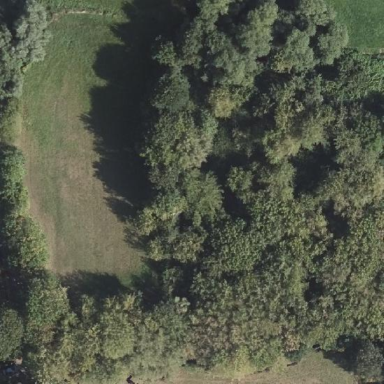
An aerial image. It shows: Mixed leaf woodland.